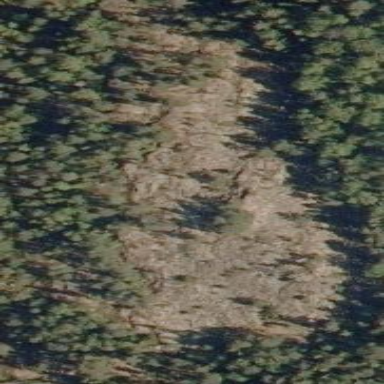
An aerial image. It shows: Landscape of bare rock.